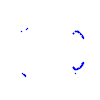
Particle: proton